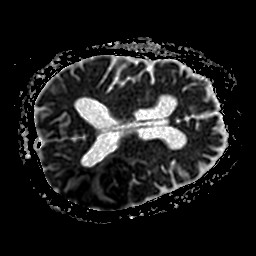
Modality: ADC
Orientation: axial
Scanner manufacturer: ge
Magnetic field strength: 1.5 T
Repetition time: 7.15 s
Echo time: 0.0979 s